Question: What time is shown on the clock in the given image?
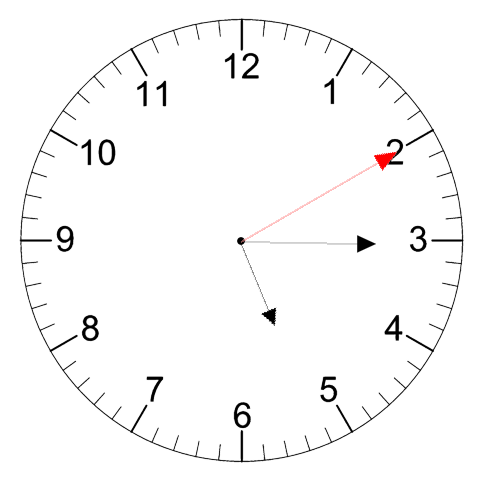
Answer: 05:15:10